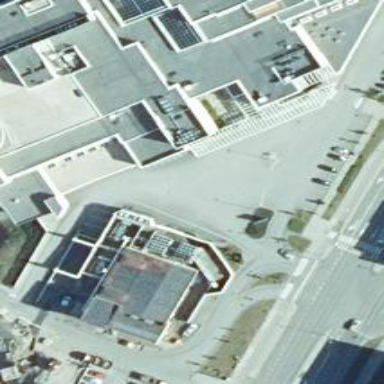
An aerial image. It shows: Ambulance station for emergencies.